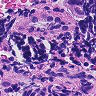
Metastatic tissue present: yes